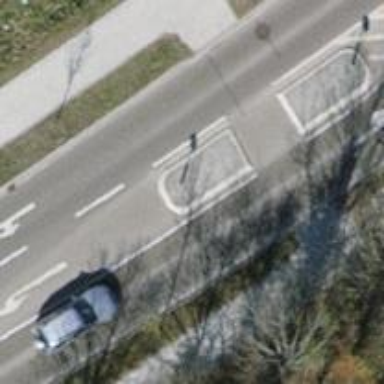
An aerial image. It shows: Asphalt road with sidewalks on both sides. The road is classified as primary highway.